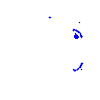
Particle: kaon